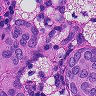
Metastatic tissue present: yes